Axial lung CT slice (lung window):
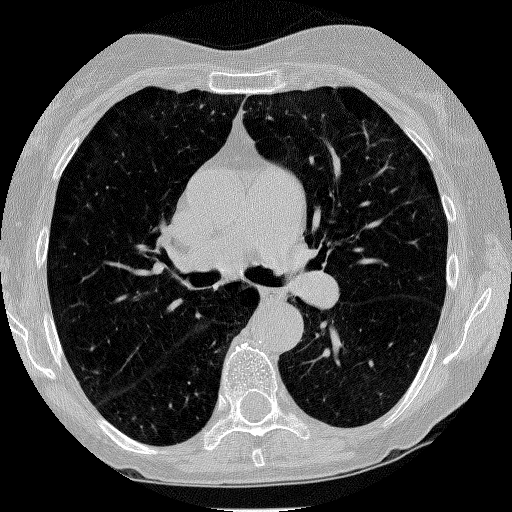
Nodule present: no